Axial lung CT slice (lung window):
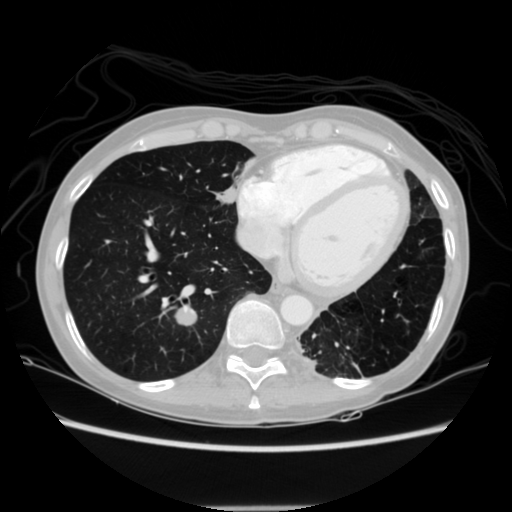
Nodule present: yes
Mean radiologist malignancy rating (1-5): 4